Question: It is required to place a number of queens so that there is a queen in each row and column. Find the number of different placements of queens that satisfy the constraint that queens cannot attack each other. At the same time, the newly placed queen cannot be eaten by the existing knight, but there is no need to consider whether the knight will be attacked by the queen.
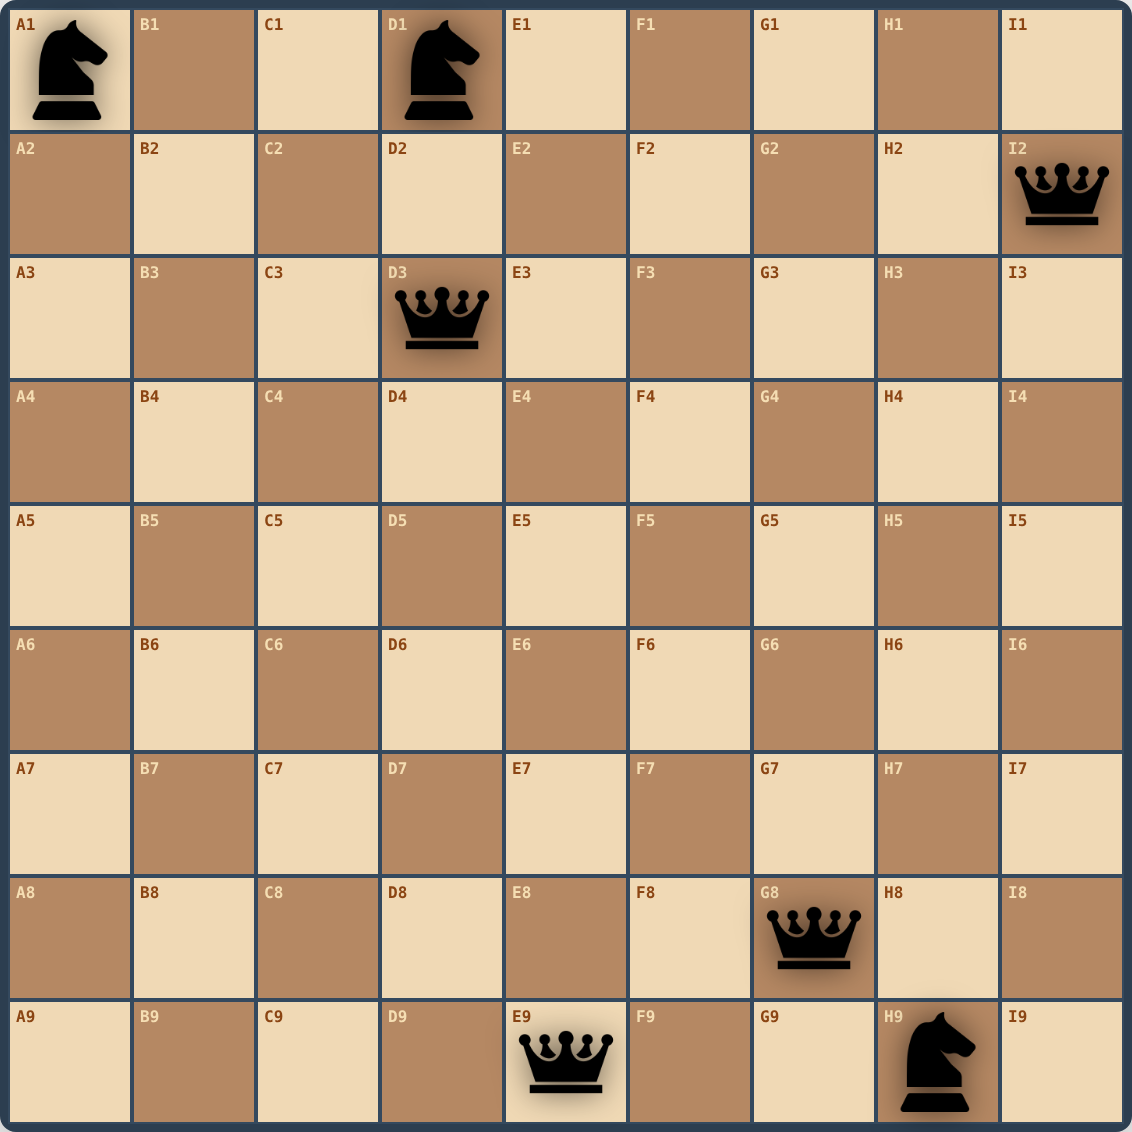
Answer: 2